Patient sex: F
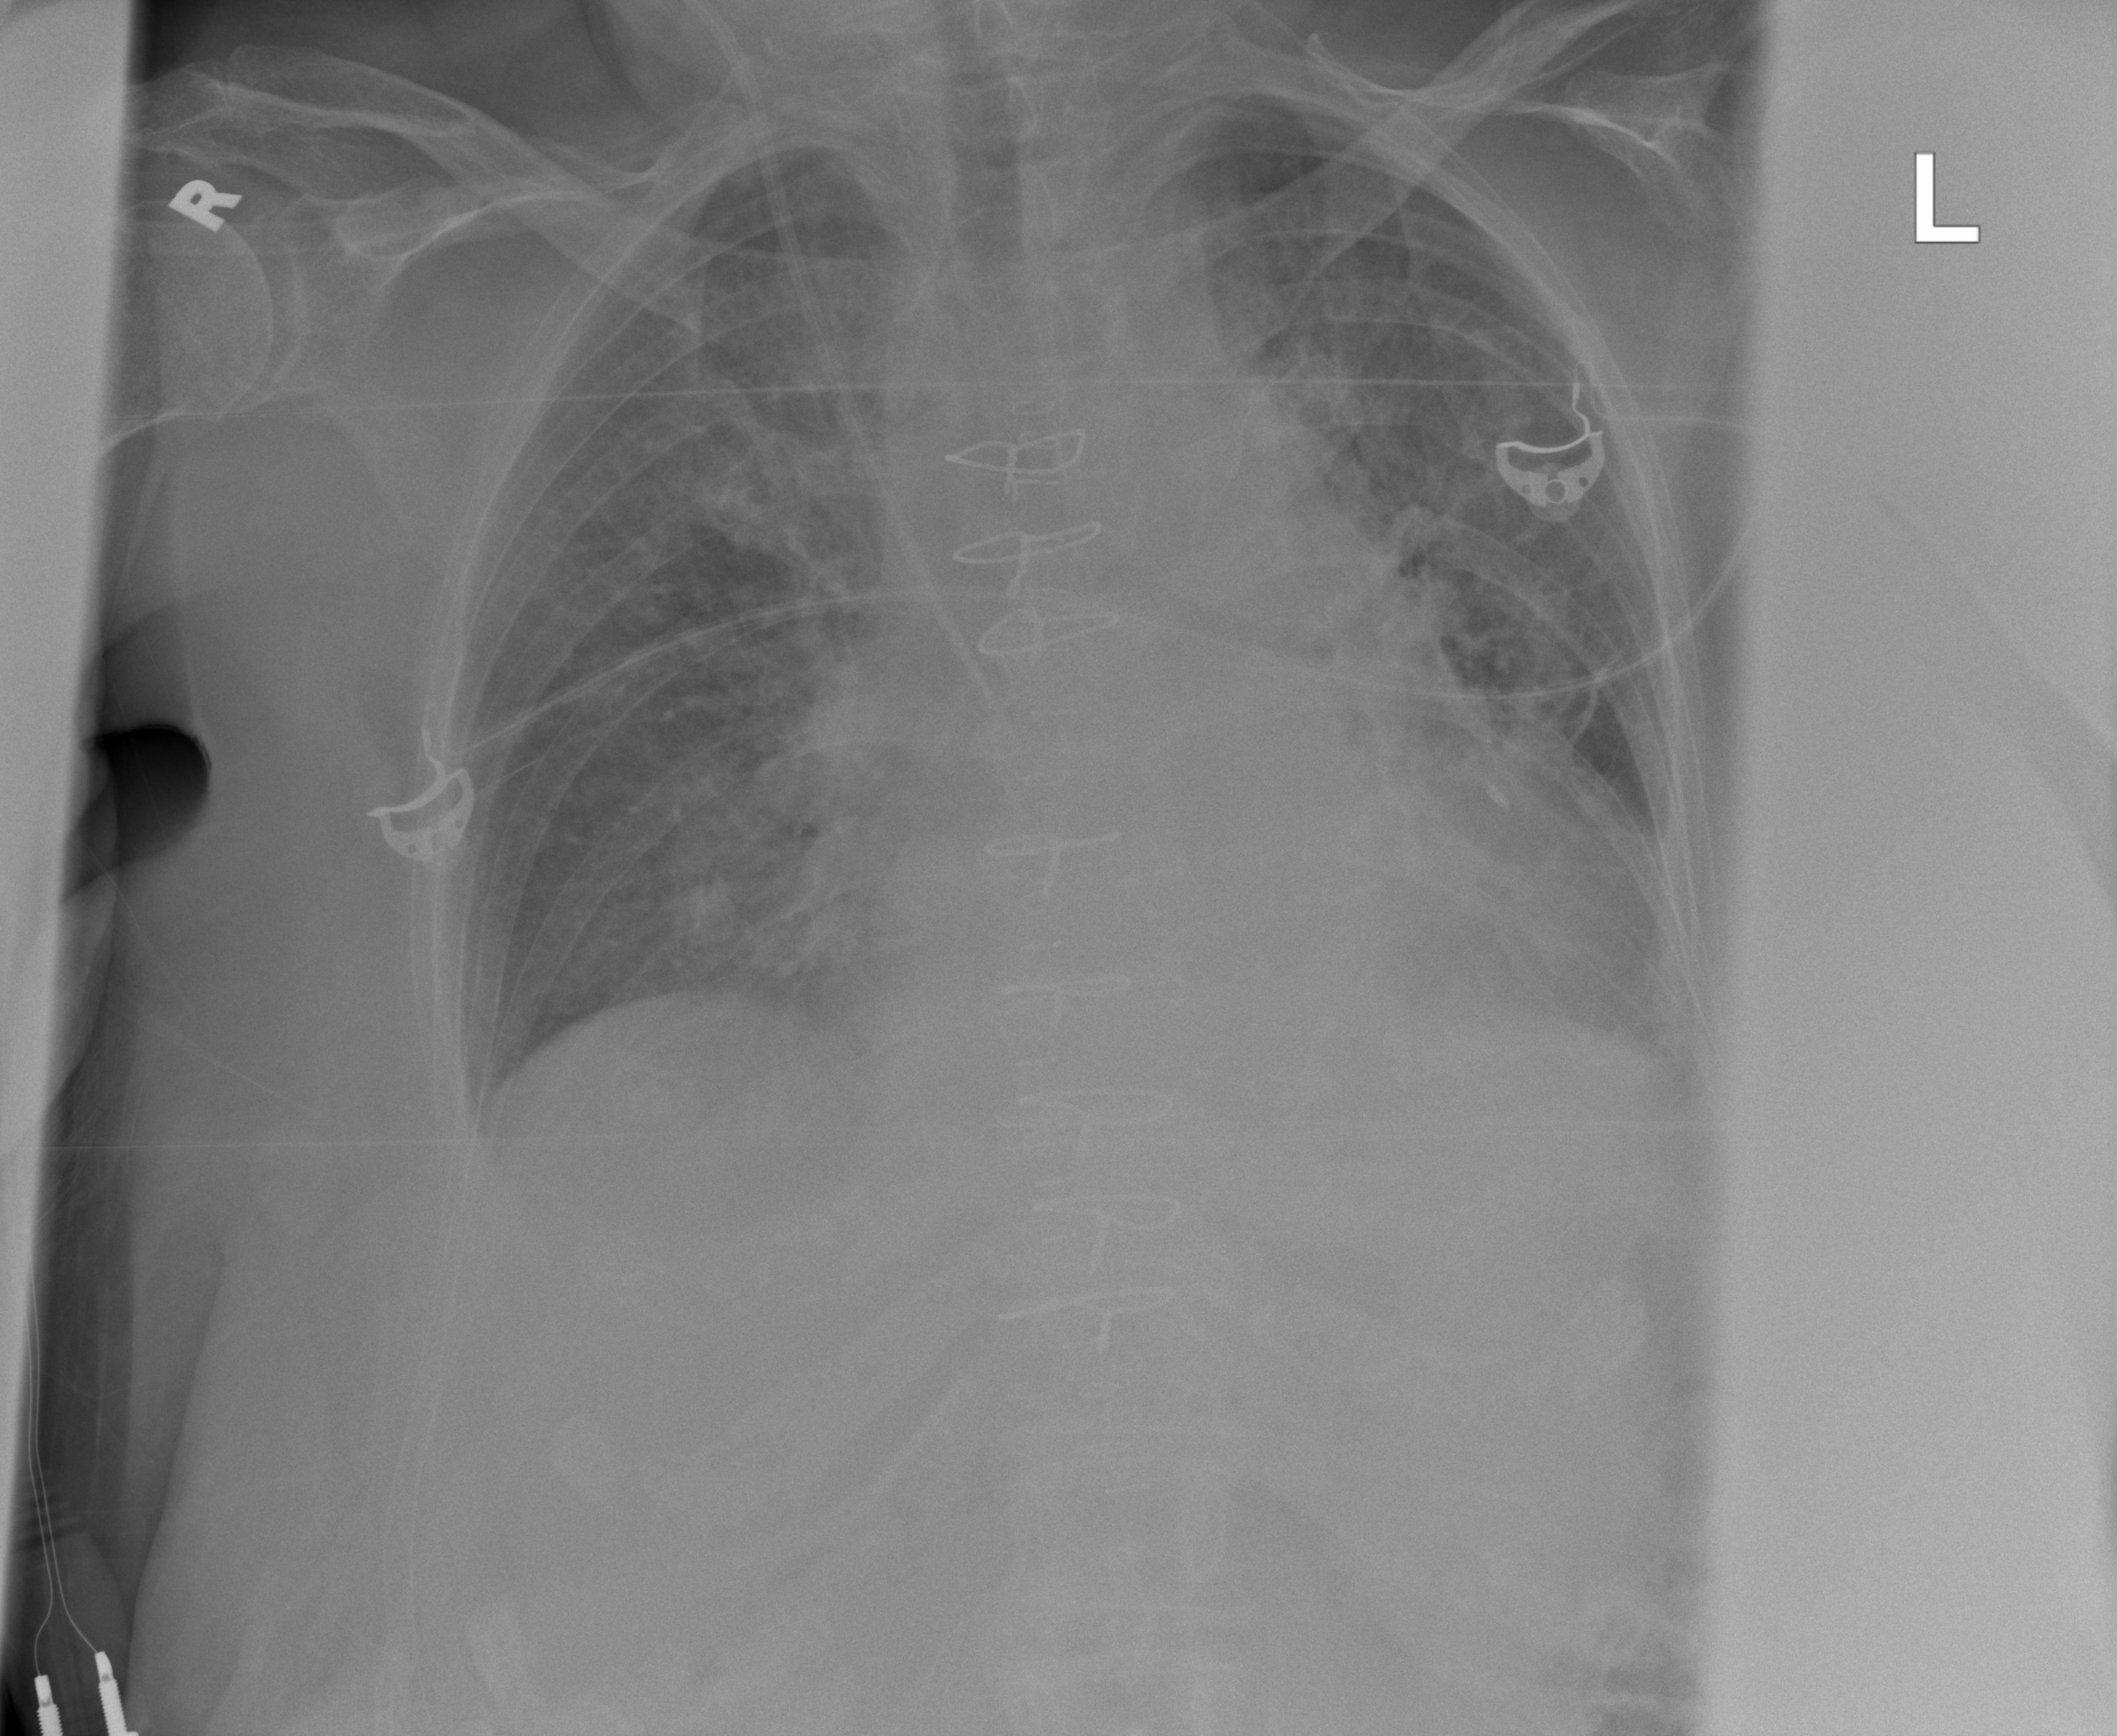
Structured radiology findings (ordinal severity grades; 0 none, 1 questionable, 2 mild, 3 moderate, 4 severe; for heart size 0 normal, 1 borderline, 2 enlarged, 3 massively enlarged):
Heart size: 2
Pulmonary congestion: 2
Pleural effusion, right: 1
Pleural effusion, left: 1
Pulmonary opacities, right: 1
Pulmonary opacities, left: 1
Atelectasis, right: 0
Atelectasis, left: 2